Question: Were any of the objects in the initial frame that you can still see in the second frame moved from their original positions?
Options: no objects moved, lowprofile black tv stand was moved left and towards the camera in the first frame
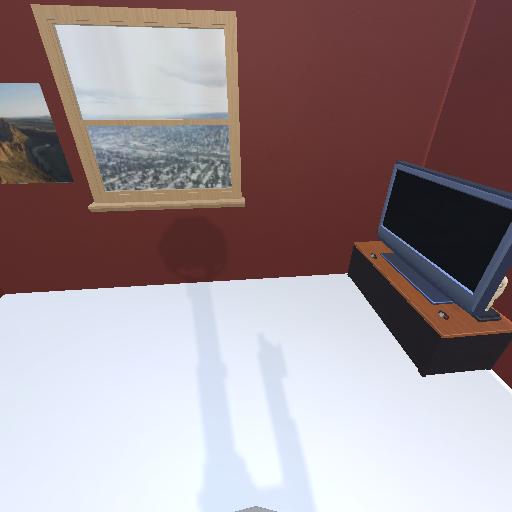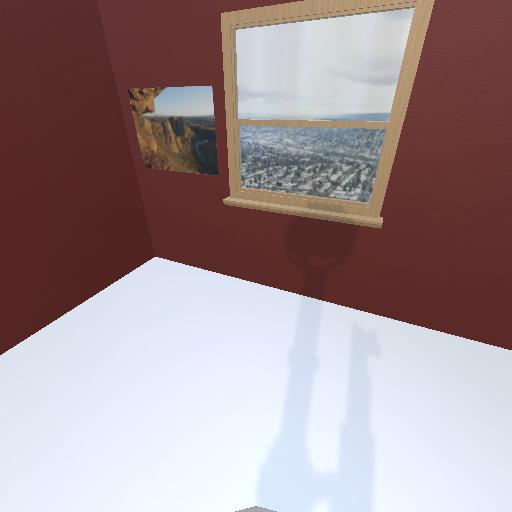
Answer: no objects moved